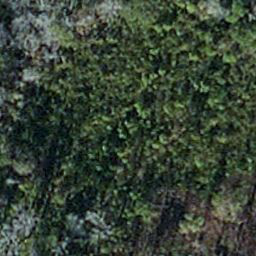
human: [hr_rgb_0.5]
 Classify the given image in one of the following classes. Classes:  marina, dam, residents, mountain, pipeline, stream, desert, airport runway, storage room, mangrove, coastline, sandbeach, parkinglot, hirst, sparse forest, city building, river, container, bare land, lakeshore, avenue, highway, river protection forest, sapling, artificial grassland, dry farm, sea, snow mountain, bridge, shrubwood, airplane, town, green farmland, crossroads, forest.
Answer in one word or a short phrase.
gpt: sapling